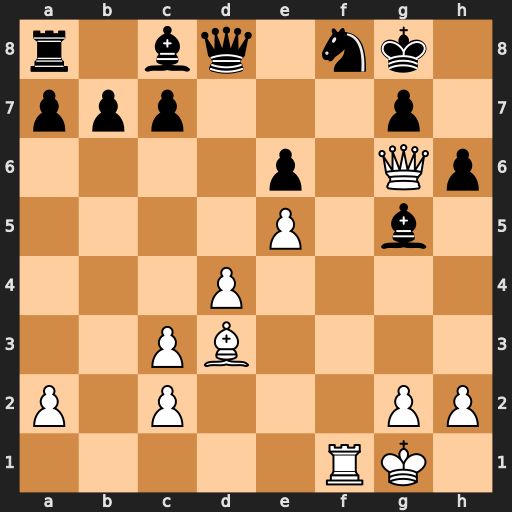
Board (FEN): r1bq1nk1/ppp3p1/4p1Qp/4P1b1/3P4/2PB4/P1P3PP/5RK1
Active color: w
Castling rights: -
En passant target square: -
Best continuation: Qf7+ Kh8 Qxf8+ Qxf8 Rxf8#